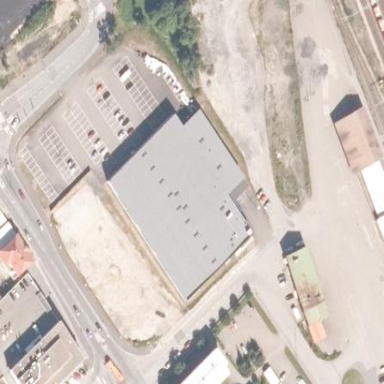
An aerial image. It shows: Commercial building.